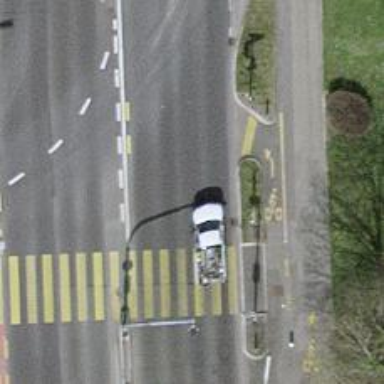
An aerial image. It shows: Road with traffic signals.